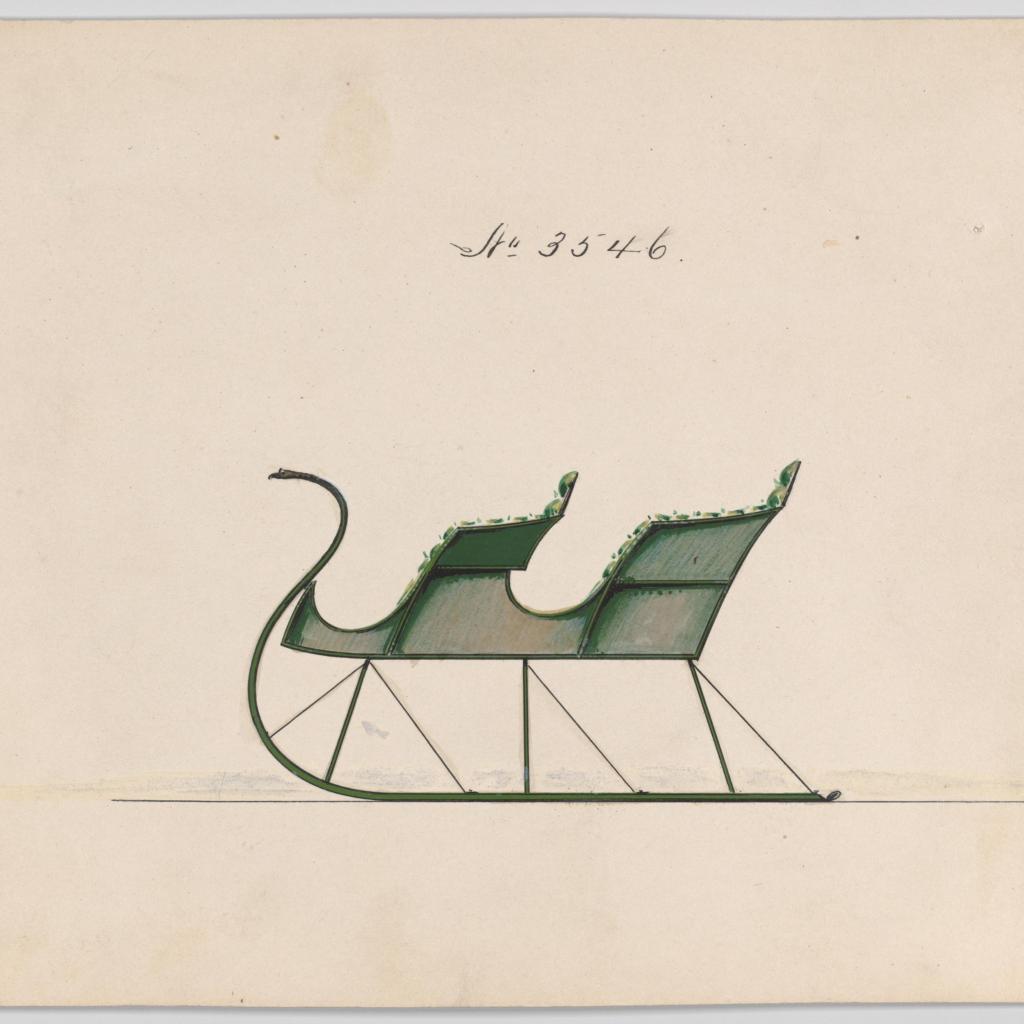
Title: Design for 2 Seat Sleigh, no. 3546
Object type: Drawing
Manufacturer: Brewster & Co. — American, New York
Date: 1879
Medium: Pen and black ink, watercolor and gouache with gum arabic
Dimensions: sheet: 6 11/16 x 9 1/4 in. (17 x 23.5 cm)
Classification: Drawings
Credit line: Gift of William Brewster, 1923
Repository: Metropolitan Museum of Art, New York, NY